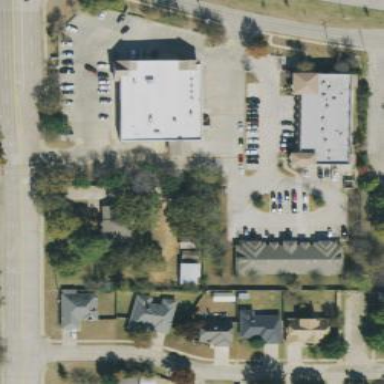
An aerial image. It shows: Retail area.